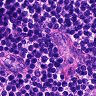
Metastatic tissue present: no